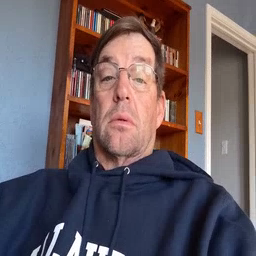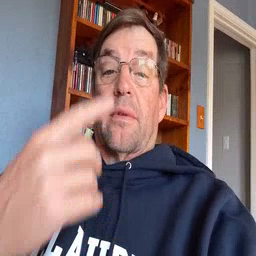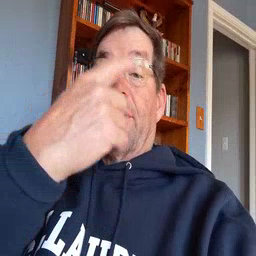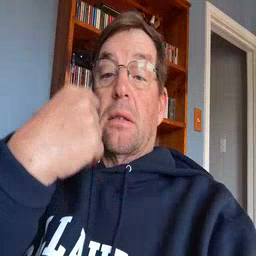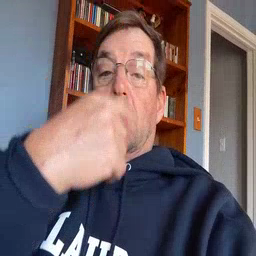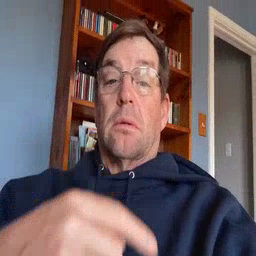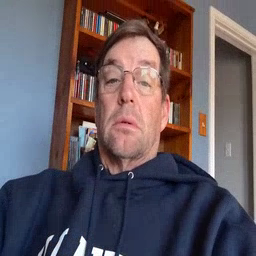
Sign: face